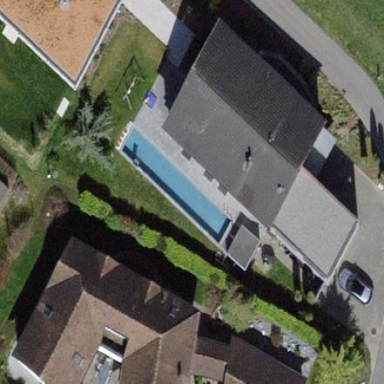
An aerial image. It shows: Swimming pool located in leisure land.